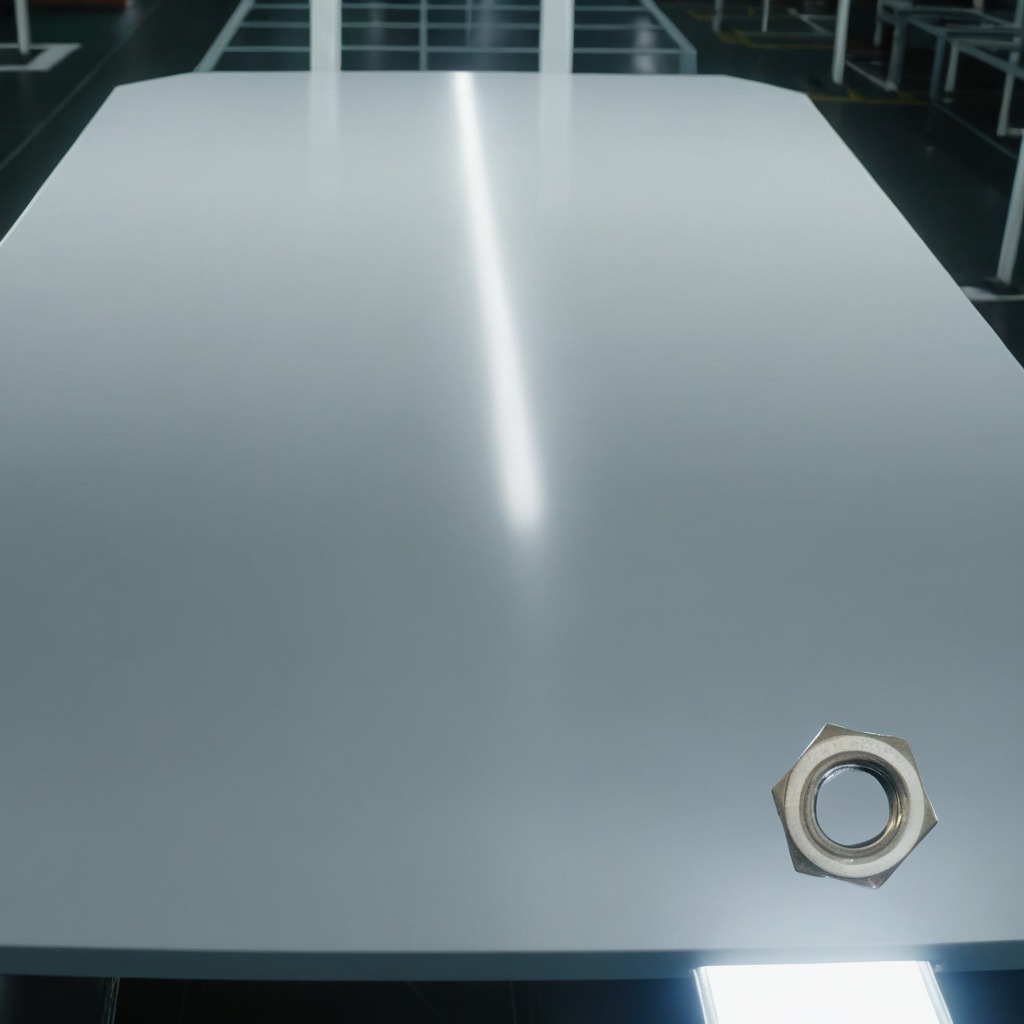
A metal nut is lying on a high-gloss table in a ship maintenance bay industrial lighting.